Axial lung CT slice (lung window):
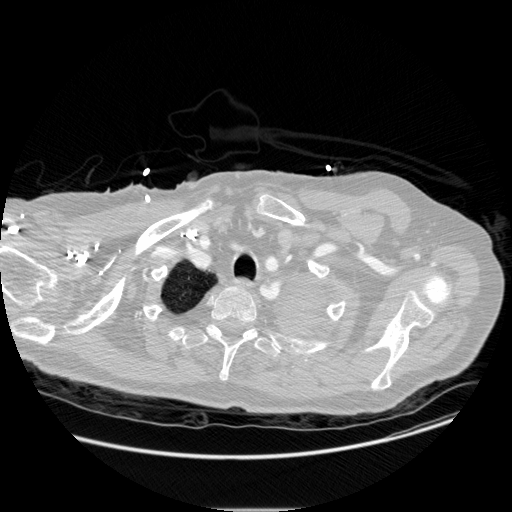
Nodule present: no